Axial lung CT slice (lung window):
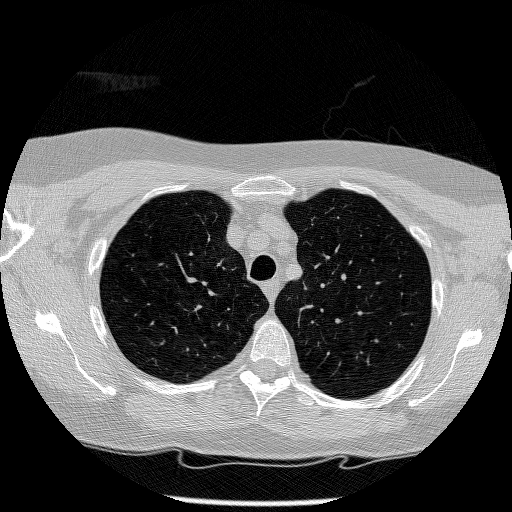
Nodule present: no